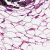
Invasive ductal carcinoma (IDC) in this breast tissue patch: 0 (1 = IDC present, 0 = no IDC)